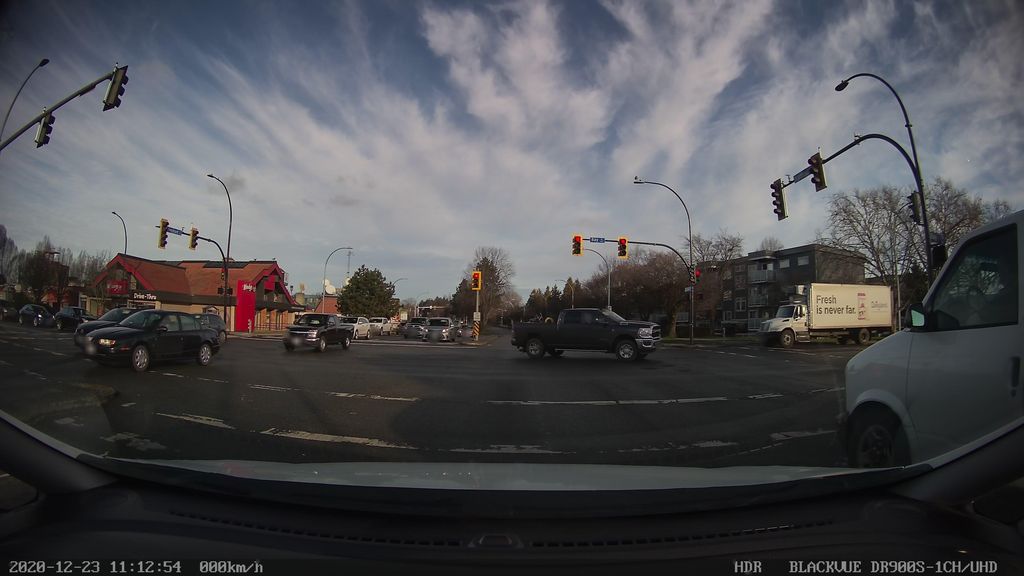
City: victoria